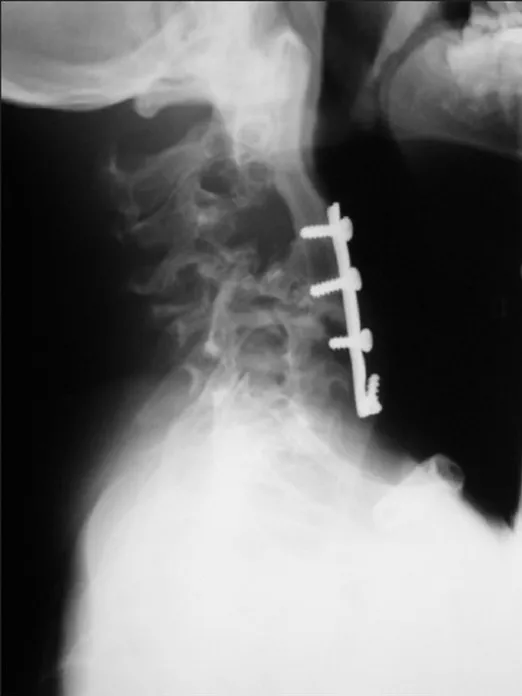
The radiograph shows the lower 2 screws were loosened during the growth of the lower cervical spines (C6 and C7).
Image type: radiology (x_ray)